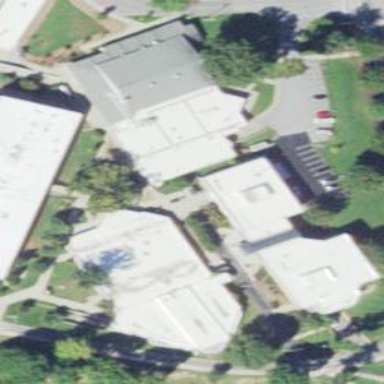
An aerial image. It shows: College building.